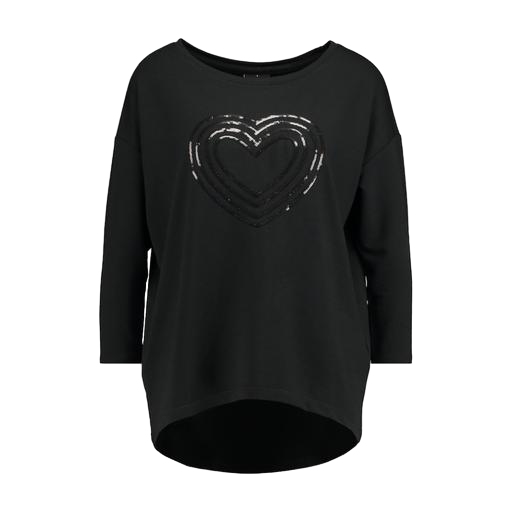
black plus size printed t-shirt only macy, black three-quarter-sleeve top only macy, long-sleeve t-shirt only macy, white background